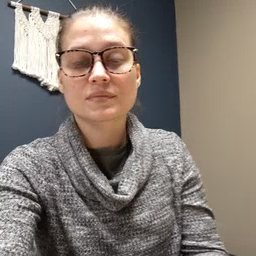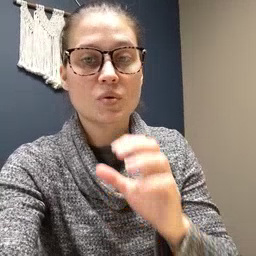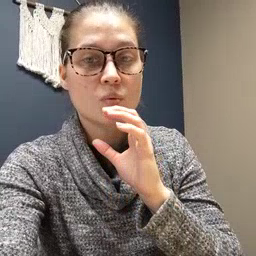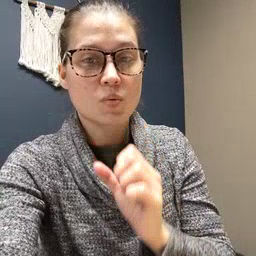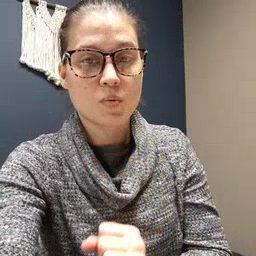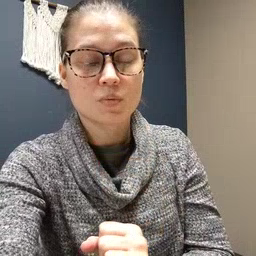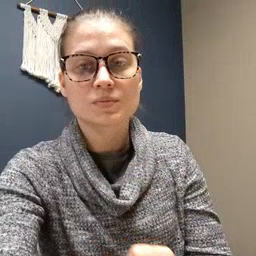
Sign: old